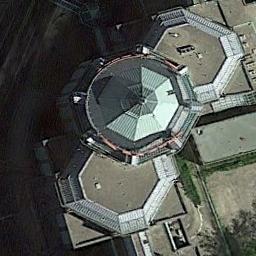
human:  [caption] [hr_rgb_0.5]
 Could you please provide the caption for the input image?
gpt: There is a church with a circular roof next to some buildings .

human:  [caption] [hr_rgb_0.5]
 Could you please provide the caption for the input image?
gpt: A church with a cyan and gray roof with a dome on the main house in the middle .

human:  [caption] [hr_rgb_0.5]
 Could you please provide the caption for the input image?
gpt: The church with an octagon dome and the rest of the church has some sloping roofs .

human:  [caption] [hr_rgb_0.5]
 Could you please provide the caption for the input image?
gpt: A church whose roof looks like a cross from above .

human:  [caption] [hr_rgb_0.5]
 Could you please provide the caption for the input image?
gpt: A church with a green octangle roof .